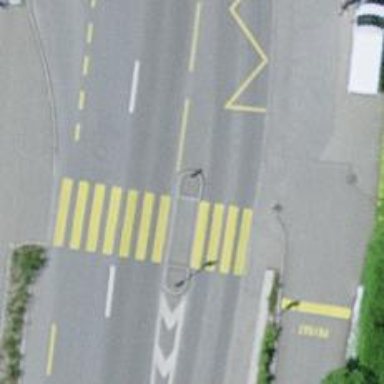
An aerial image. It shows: Uncontrolled zebra crossing with central island.